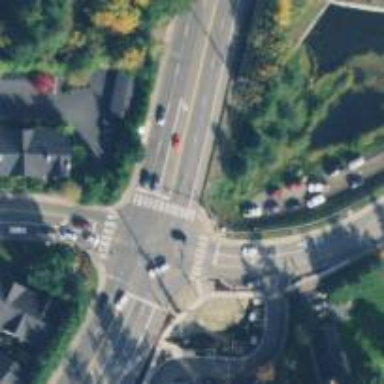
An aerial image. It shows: Crossing road.